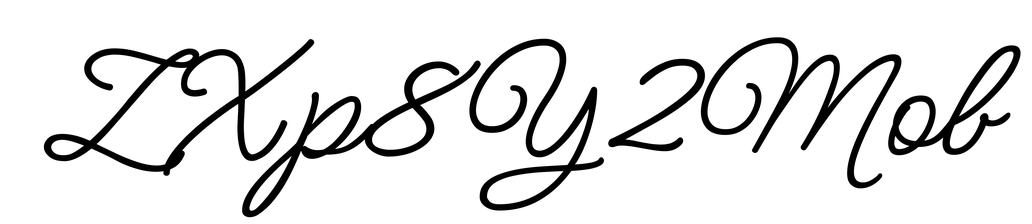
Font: MeowScript-Regular